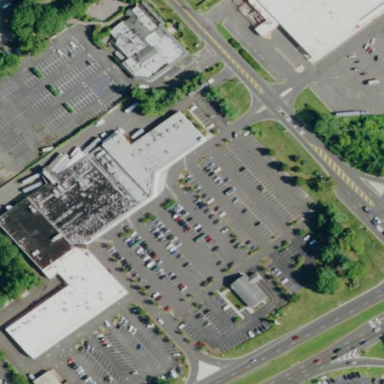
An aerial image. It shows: Retail area.